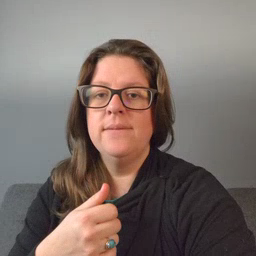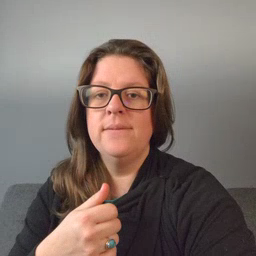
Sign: yourself